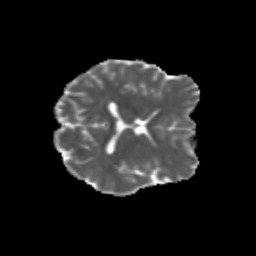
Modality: MD
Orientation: axial
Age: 21
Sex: male
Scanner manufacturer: siemens
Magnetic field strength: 3 T
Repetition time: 3.5 s
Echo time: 0.113 s